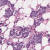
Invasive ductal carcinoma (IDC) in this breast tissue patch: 1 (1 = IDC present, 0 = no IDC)